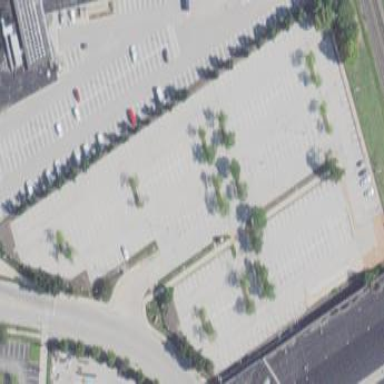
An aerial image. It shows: Parking area with asphalt surface designed for park and ride use.